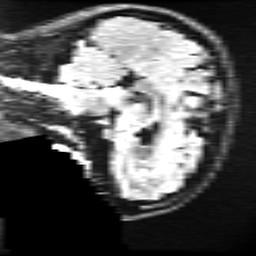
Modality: FLAIR
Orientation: sagittal
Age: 22
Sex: female
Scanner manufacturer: ge
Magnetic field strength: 3 T
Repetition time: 11 s
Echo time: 0.1497 s